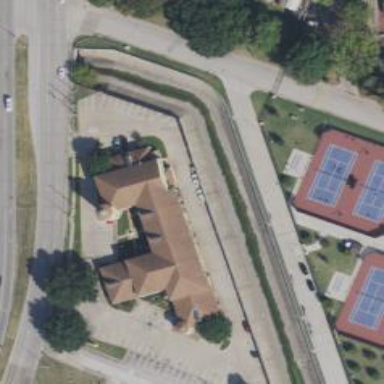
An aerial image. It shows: Commercial building.